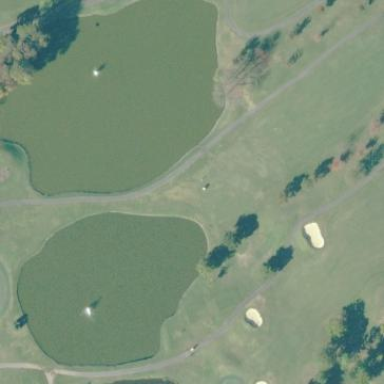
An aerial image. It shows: Scenic view of water hazard on golf course. The natural water feature adds beauty to the landscape.